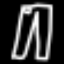
Label: pants